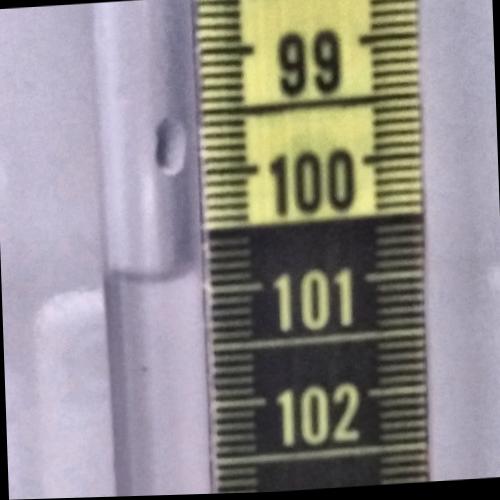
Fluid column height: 100.8 cm